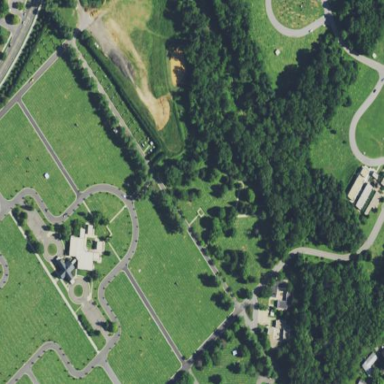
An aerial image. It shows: Cemetery.